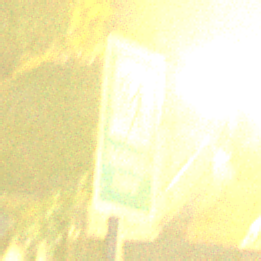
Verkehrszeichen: Verkehrshelfer
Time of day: Night
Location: Outdoor (Urban)
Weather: PartlyCloudy
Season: NotSpecified
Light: Artificial